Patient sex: M
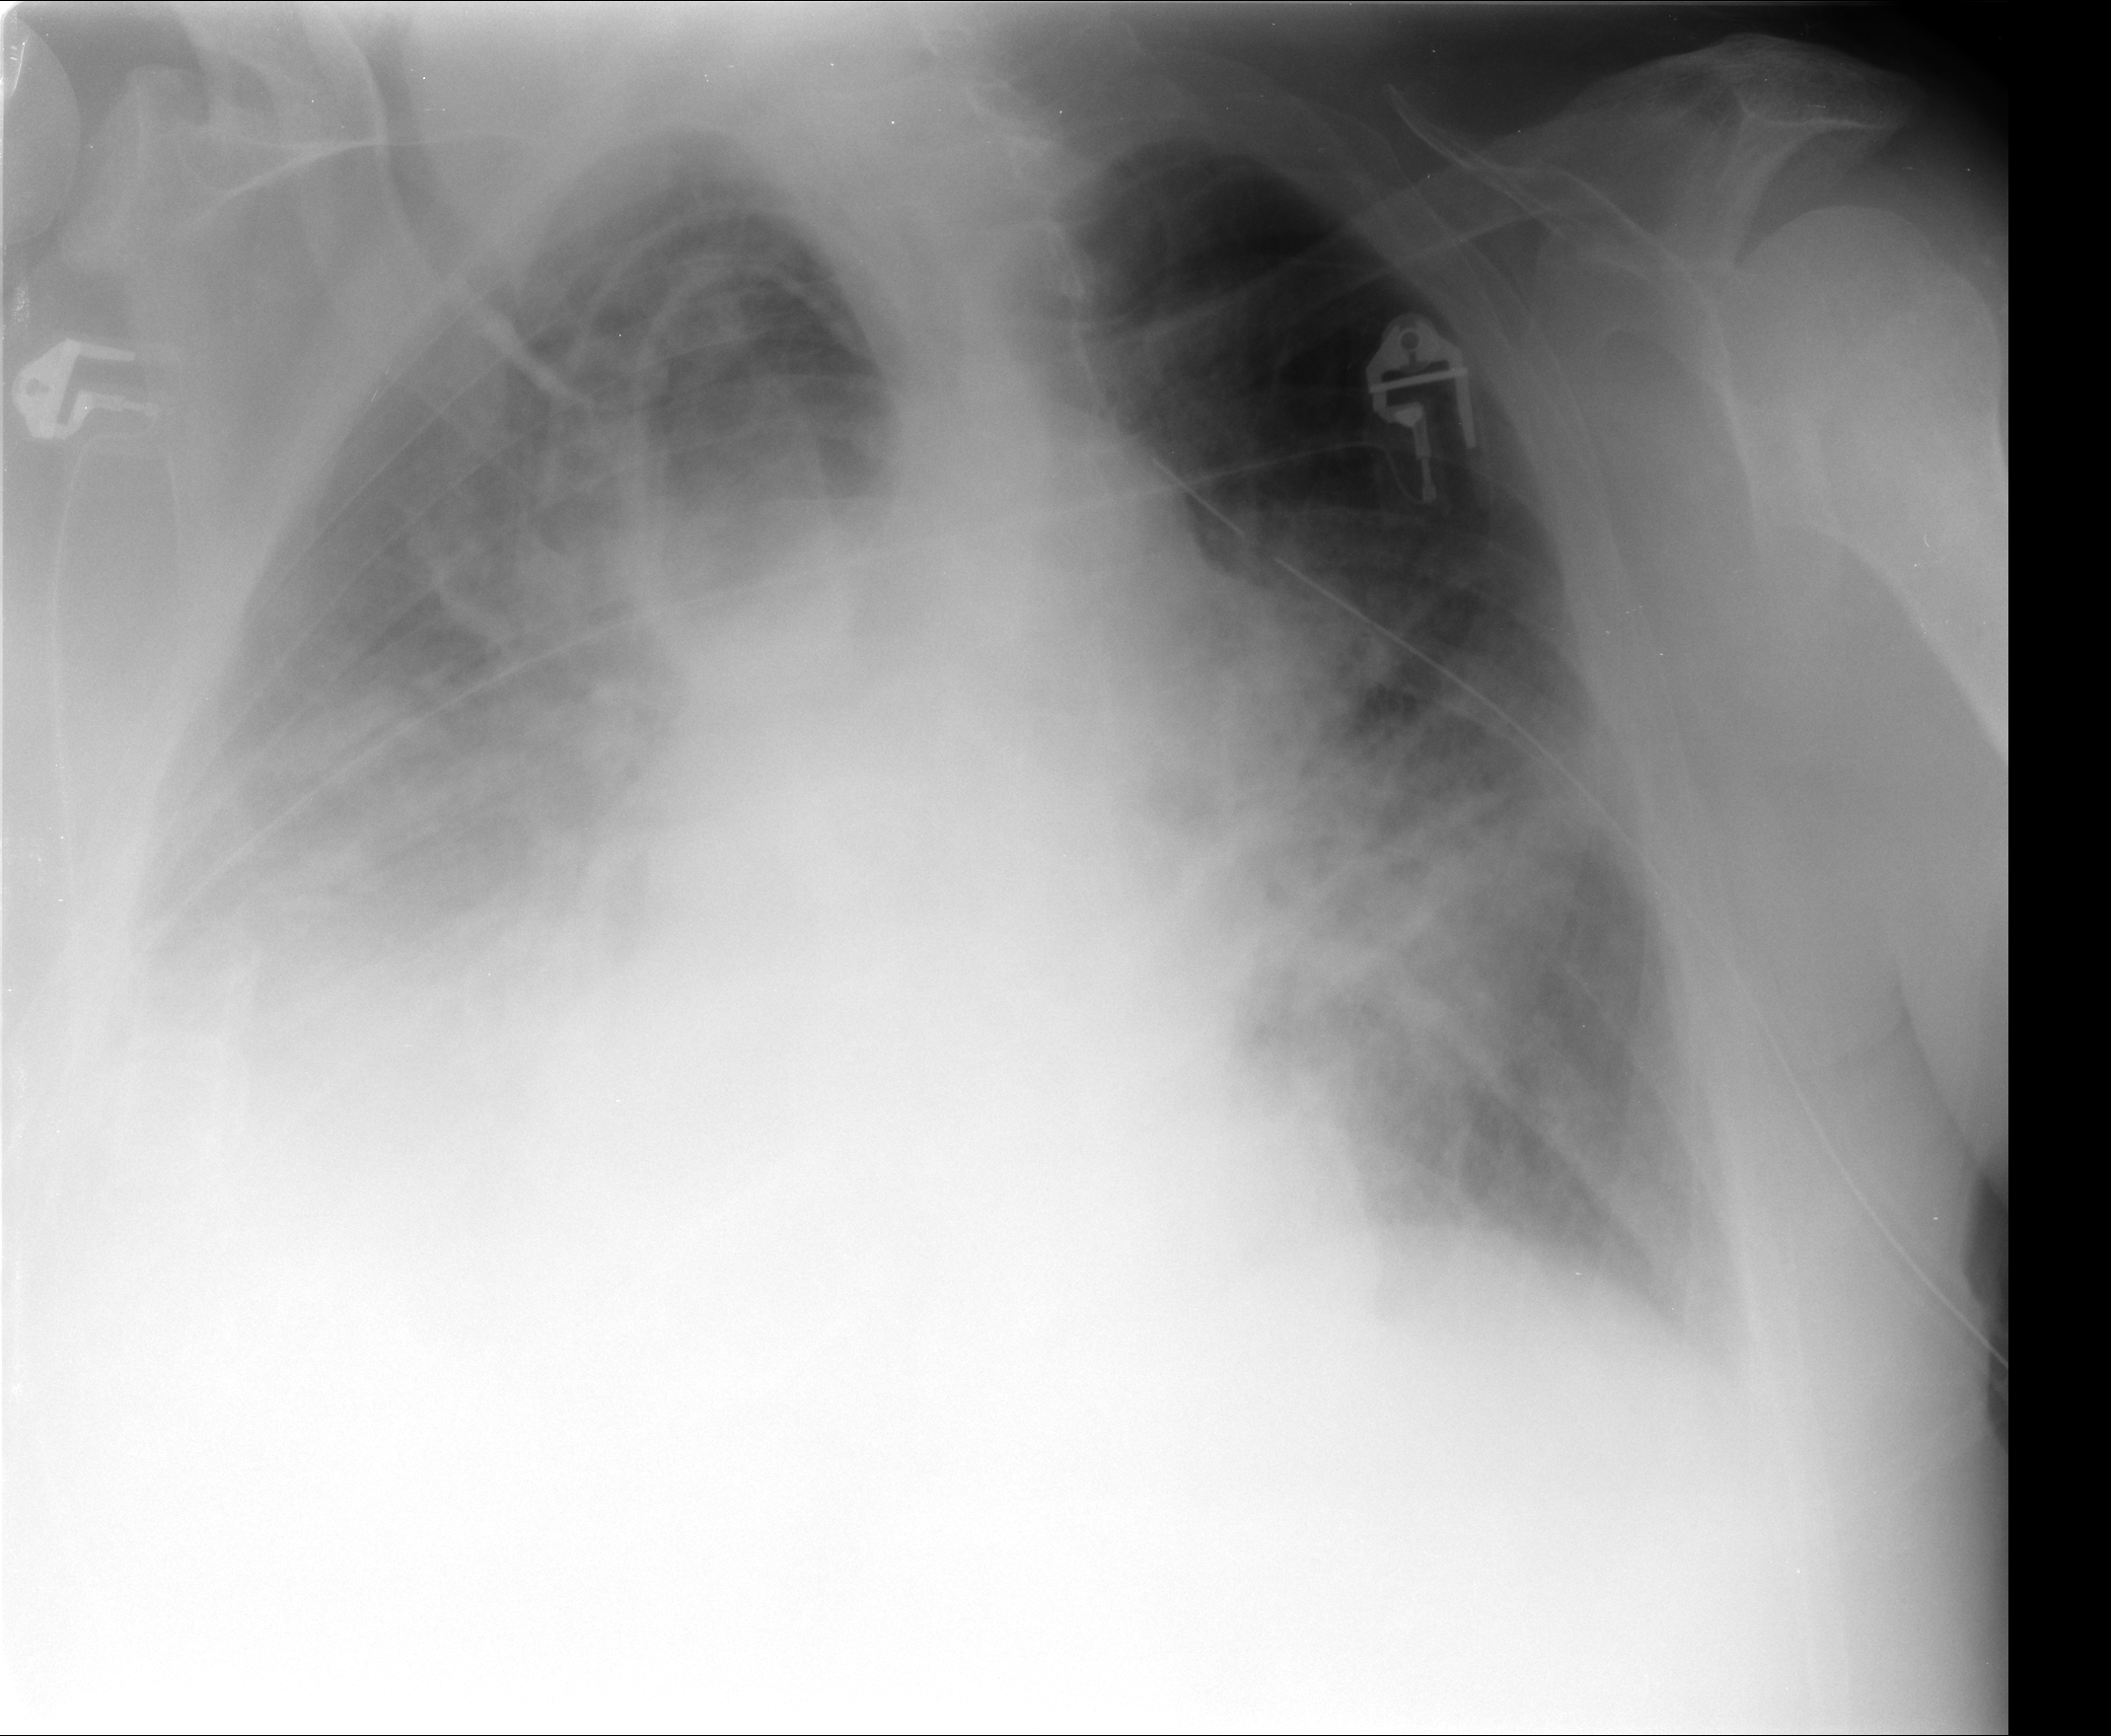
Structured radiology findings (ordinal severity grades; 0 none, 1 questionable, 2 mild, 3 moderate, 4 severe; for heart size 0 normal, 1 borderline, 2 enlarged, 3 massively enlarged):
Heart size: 1
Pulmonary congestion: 2
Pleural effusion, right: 3
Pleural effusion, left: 2
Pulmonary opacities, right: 2
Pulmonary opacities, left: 1
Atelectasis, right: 3
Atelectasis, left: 3